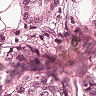
Metastatic tissue present: yes